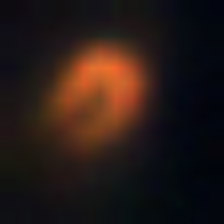
Taxon: NanoPlankton
Group: Other